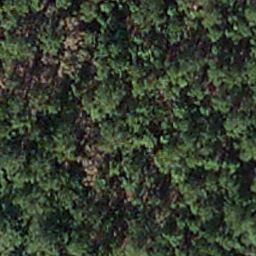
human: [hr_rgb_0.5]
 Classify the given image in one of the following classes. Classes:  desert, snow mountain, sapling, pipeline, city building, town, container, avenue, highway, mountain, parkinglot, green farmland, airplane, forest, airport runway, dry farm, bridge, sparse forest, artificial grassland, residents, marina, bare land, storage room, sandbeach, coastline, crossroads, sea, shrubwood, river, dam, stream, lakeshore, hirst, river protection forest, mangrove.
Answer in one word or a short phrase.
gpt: sapling